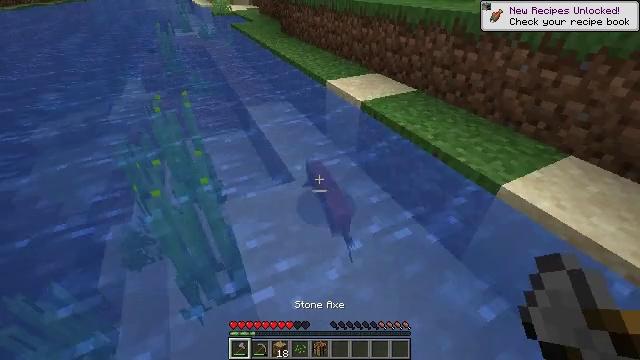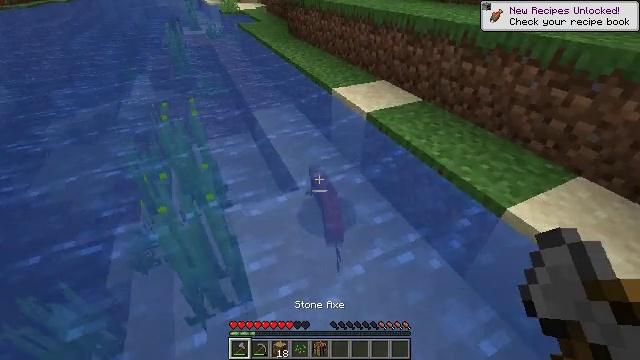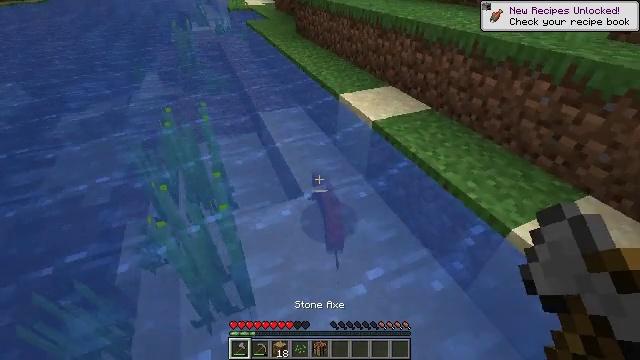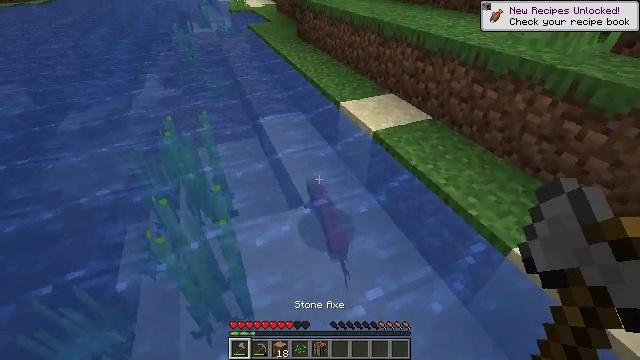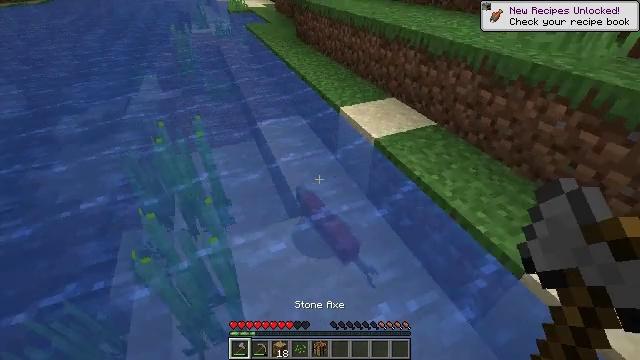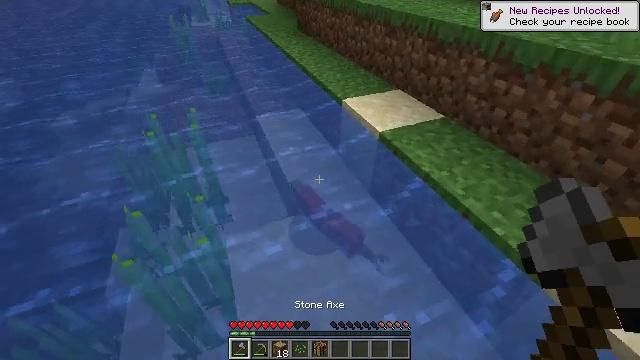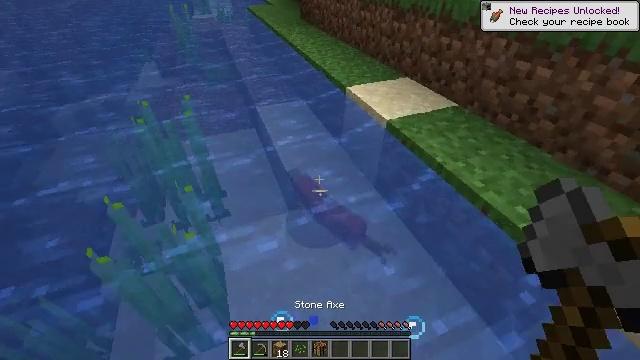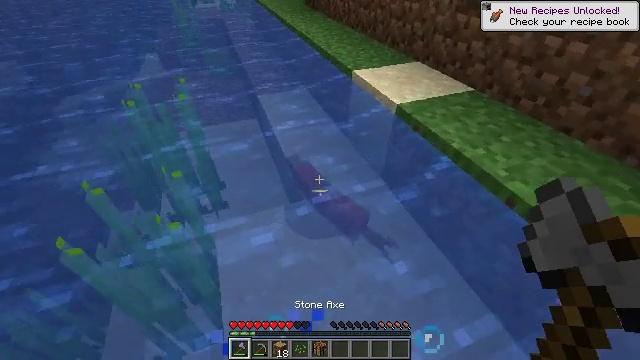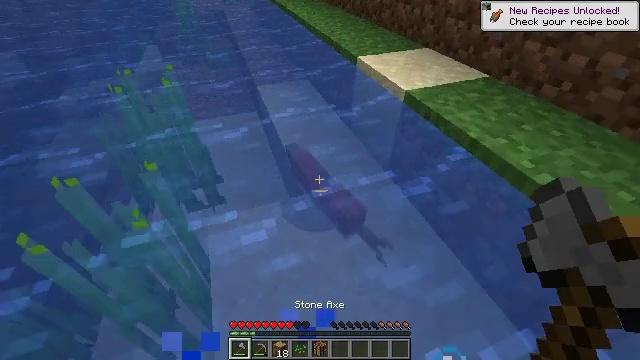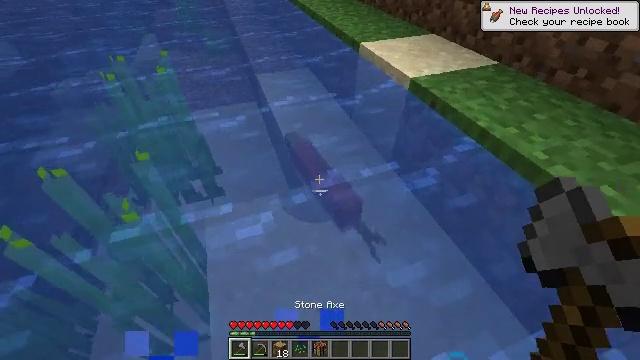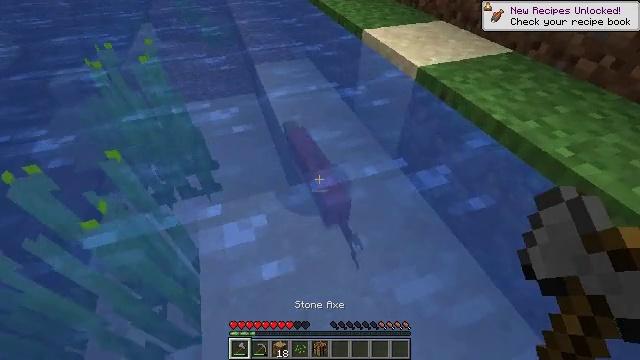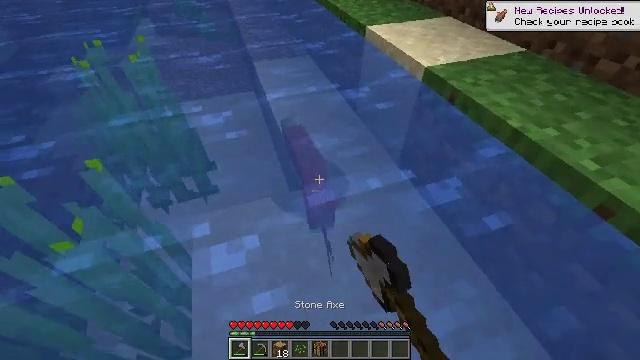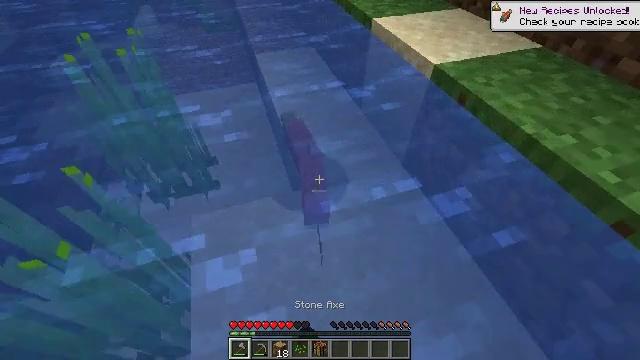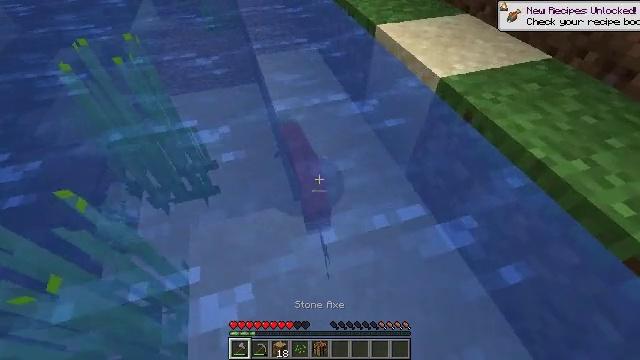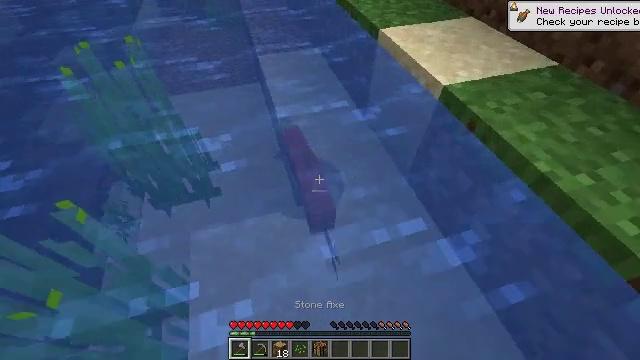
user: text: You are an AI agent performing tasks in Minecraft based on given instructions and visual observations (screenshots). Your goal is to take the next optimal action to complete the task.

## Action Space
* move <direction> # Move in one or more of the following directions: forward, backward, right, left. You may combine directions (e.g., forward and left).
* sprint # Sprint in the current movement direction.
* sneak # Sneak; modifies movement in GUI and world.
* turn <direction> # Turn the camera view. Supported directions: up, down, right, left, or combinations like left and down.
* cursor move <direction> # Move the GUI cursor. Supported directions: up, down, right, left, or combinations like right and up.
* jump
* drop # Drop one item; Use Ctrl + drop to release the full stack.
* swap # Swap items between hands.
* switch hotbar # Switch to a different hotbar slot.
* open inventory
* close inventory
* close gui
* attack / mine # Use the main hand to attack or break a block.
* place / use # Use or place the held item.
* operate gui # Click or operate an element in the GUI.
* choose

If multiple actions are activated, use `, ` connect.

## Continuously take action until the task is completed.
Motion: motion action
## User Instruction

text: Fish and kill the salmon.
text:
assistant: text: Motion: turn left, jump
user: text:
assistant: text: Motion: turn left and down, jump
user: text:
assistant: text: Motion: jump
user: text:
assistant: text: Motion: jump
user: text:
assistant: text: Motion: jump
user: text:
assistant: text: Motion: jump
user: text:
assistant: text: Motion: turn left, jump
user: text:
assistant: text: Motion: jump
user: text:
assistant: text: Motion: turn down, jump
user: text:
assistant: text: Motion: turn down, attack / mine, jump
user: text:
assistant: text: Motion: attack / mine, jump
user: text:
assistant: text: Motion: turn down, attack / mine, jump
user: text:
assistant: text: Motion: turn down, jump
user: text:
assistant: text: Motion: jump
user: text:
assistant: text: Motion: jump